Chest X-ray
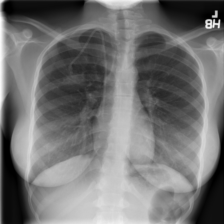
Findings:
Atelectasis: negative
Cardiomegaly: negative
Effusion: negative
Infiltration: negative
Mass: negative
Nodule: negative
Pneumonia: negative
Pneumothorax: negative
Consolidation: negative
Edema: negative
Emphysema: negative
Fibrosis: negative
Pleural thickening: negative
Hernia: negative